Interaction volume radius: 10 \u00c5
Interaction volume height: 30 \u00c5
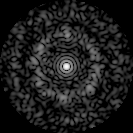
Disorder parameter: 0.8103